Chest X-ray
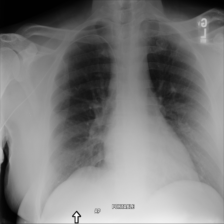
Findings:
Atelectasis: negative
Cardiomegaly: negative
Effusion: negative
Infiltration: negative
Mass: negative
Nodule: negative
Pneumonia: negative
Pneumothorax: negative
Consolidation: negative
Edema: negative
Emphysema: negative
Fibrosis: negative
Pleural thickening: negative
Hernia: negative